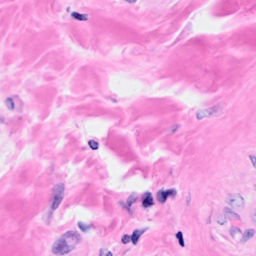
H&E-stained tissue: Breast